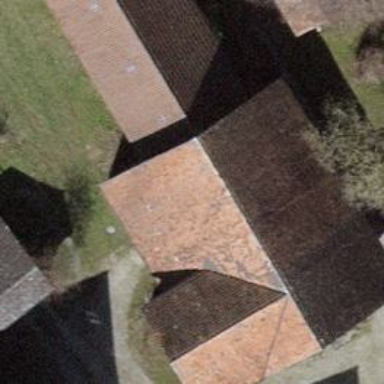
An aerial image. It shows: Farm auxiliary building with gabled roof.